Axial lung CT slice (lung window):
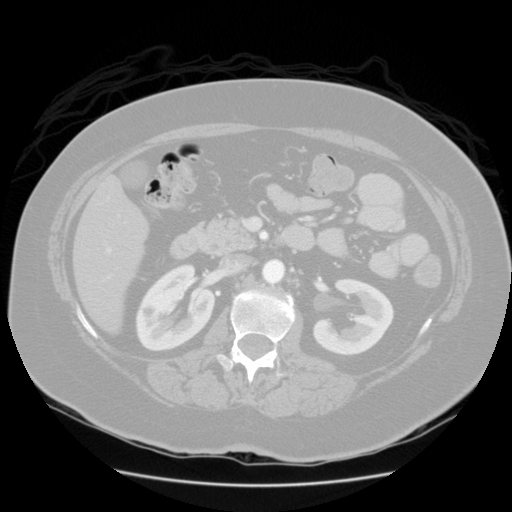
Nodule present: no